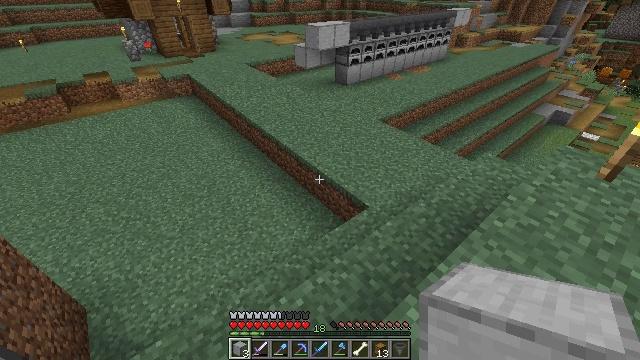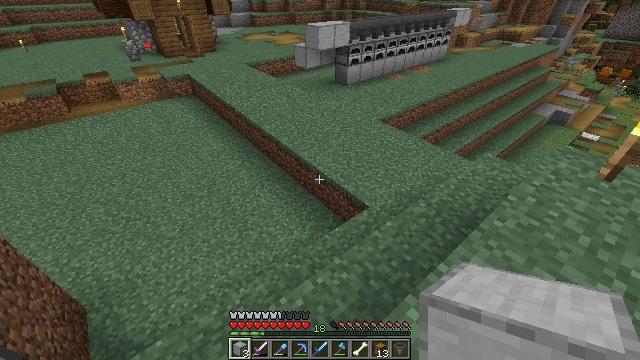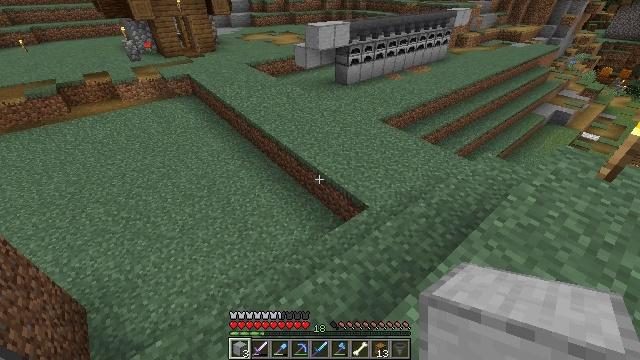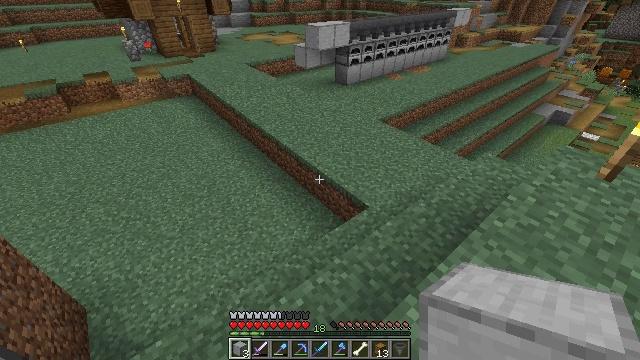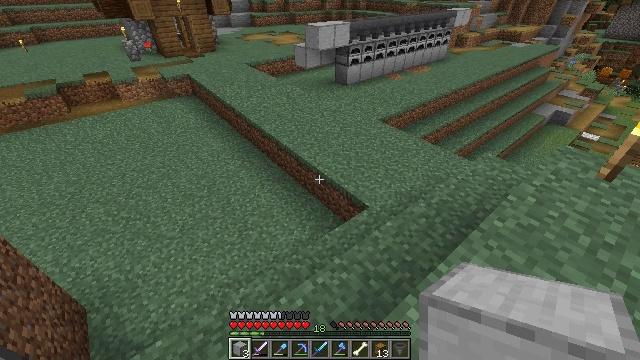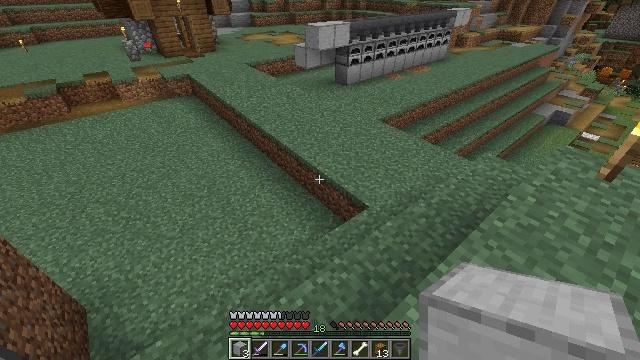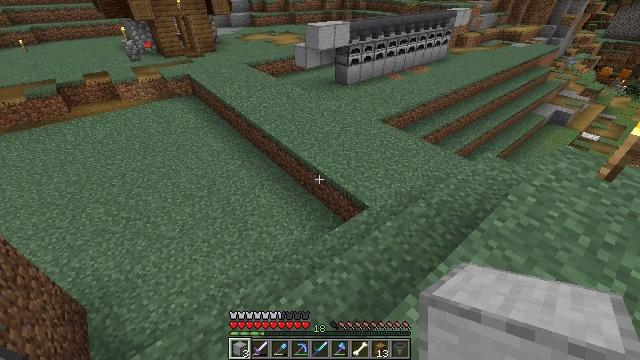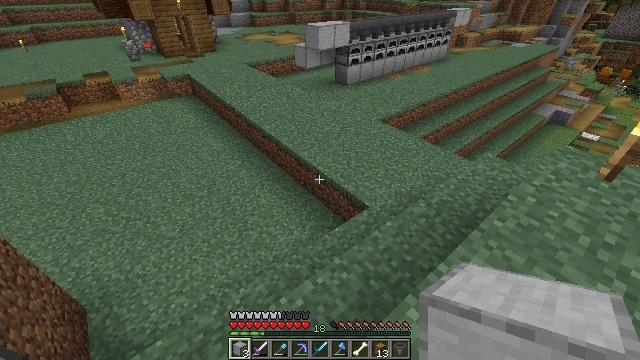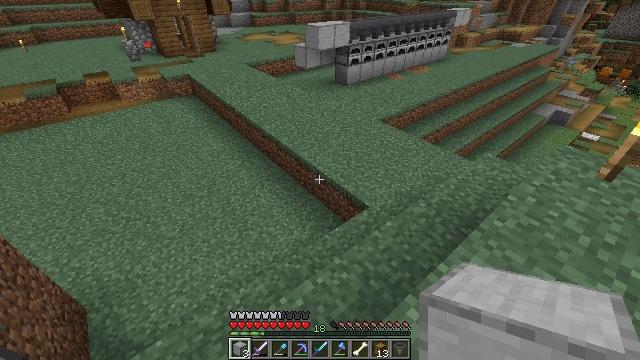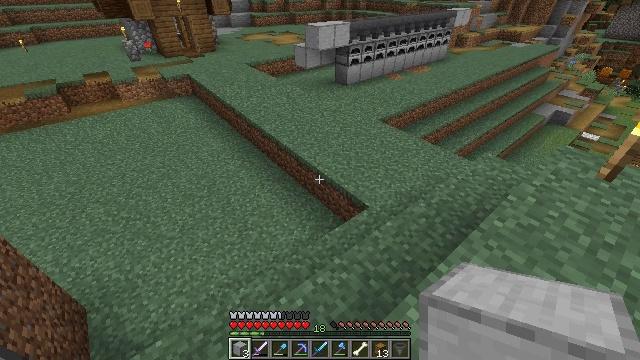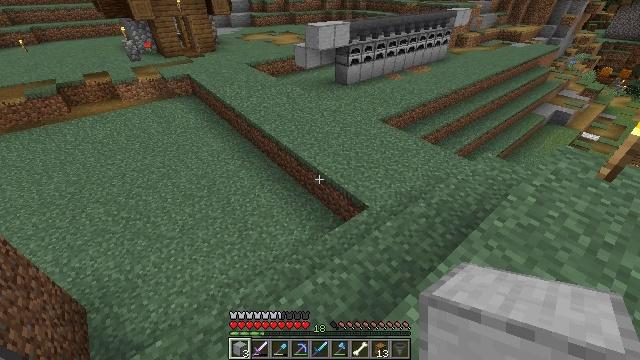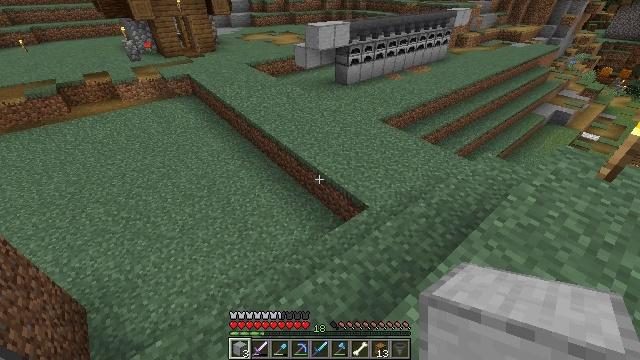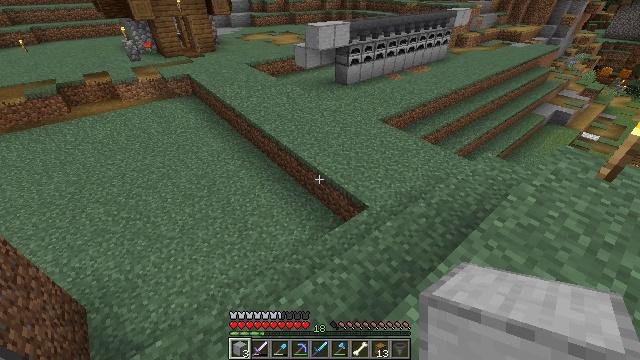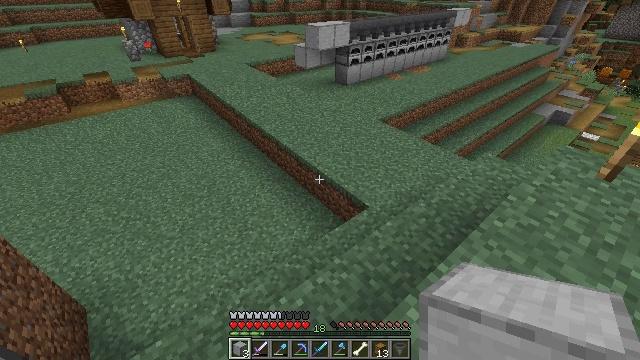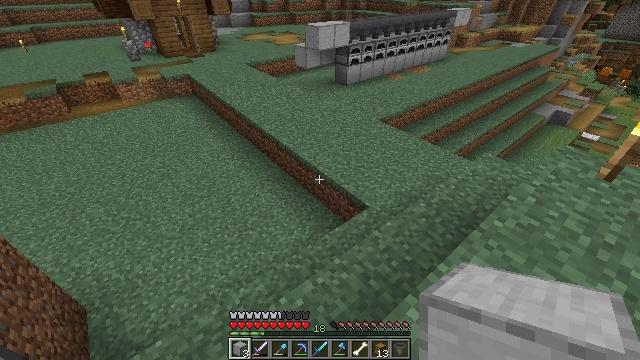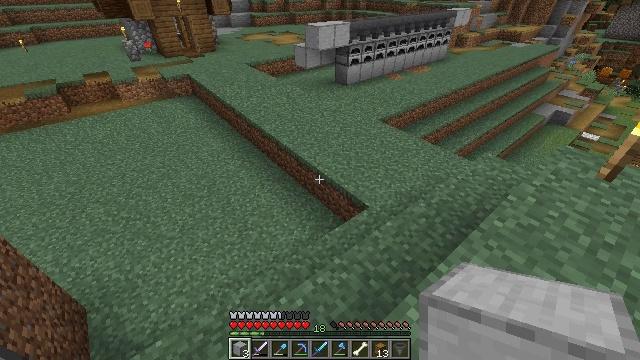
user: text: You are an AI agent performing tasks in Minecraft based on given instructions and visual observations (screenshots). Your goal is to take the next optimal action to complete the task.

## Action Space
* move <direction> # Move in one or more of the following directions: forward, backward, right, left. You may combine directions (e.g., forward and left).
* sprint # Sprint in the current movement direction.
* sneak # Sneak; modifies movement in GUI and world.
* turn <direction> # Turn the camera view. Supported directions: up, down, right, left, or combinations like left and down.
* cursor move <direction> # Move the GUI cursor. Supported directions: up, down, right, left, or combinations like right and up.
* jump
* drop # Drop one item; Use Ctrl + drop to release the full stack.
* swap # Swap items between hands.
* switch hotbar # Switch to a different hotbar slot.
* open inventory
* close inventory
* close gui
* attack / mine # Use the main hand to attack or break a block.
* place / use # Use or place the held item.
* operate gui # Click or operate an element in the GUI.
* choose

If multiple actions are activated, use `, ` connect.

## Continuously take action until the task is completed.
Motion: motion action
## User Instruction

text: Craft smooth stone in the furnace.
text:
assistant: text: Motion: no_op
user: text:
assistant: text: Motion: no_op
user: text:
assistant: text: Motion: no_op
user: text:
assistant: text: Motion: no_op
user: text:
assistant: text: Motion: no_op
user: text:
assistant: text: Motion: no_op
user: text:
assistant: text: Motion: no_op
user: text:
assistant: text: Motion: no_op
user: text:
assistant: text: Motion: no_op
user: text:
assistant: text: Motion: no_op
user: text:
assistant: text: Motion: no_op
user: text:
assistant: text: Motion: no_op
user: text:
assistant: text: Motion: no_op
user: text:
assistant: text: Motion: no_op
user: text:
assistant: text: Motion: no_op
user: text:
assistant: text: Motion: no_op
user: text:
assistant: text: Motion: no_op
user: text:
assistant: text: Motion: no_op
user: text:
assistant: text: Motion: no_op
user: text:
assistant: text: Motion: no_op
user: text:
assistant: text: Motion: no_op
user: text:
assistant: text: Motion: no_op
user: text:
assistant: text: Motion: no_op
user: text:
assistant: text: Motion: no_op
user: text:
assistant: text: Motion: no_op
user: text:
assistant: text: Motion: no_op
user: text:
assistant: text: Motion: no_op
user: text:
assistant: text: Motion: no_op
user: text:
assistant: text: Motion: no_op
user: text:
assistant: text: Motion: no_op